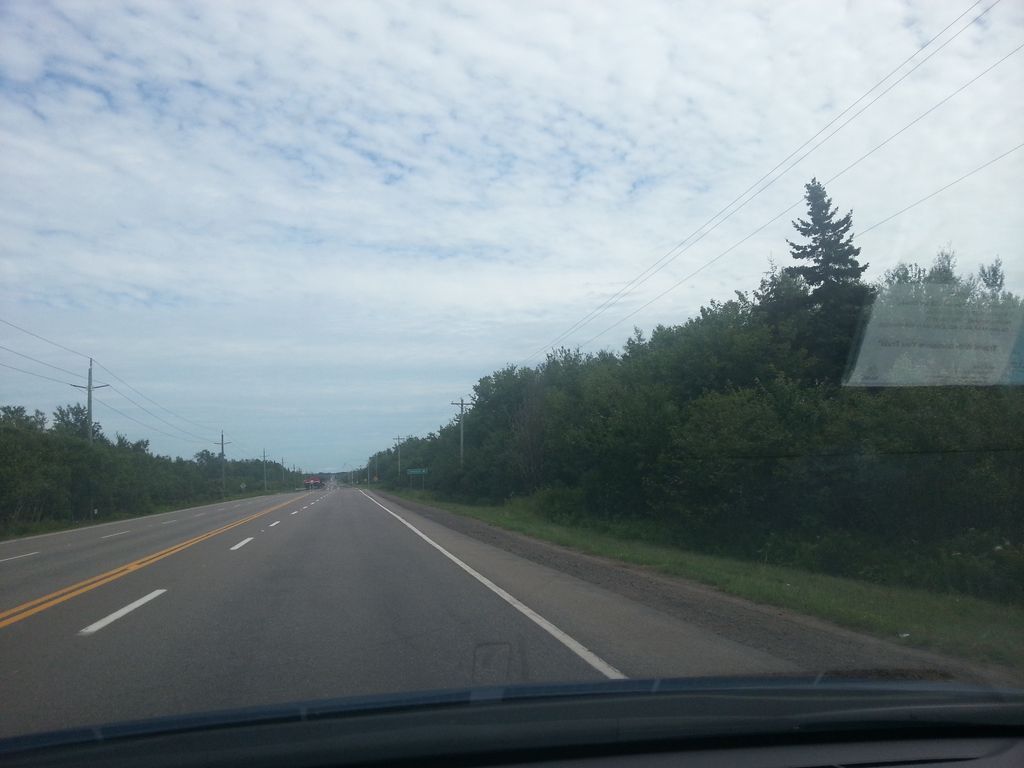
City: charlottetown